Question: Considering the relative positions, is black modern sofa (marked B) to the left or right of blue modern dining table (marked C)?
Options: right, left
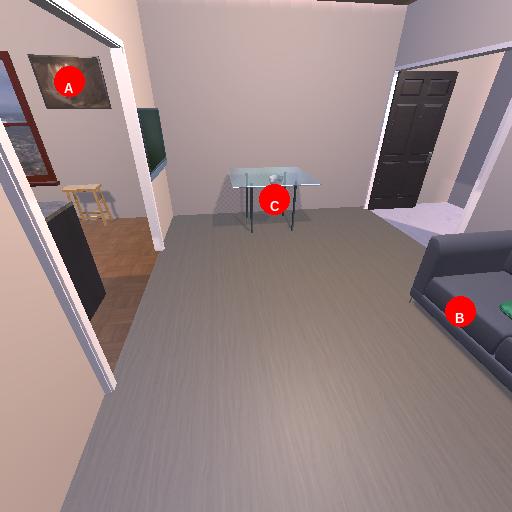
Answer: right